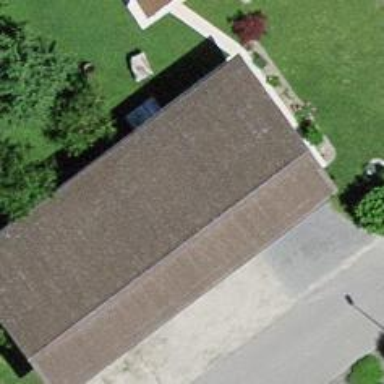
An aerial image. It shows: Garage building.